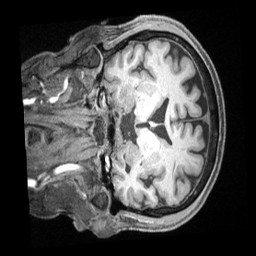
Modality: T1w
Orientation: coronal
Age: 66
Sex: male
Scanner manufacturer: siemens
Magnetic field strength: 3 T
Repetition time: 2.5 s
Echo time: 0.00222 s